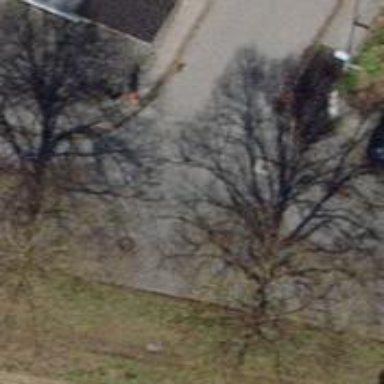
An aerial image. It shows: Asphalt road in residential area.